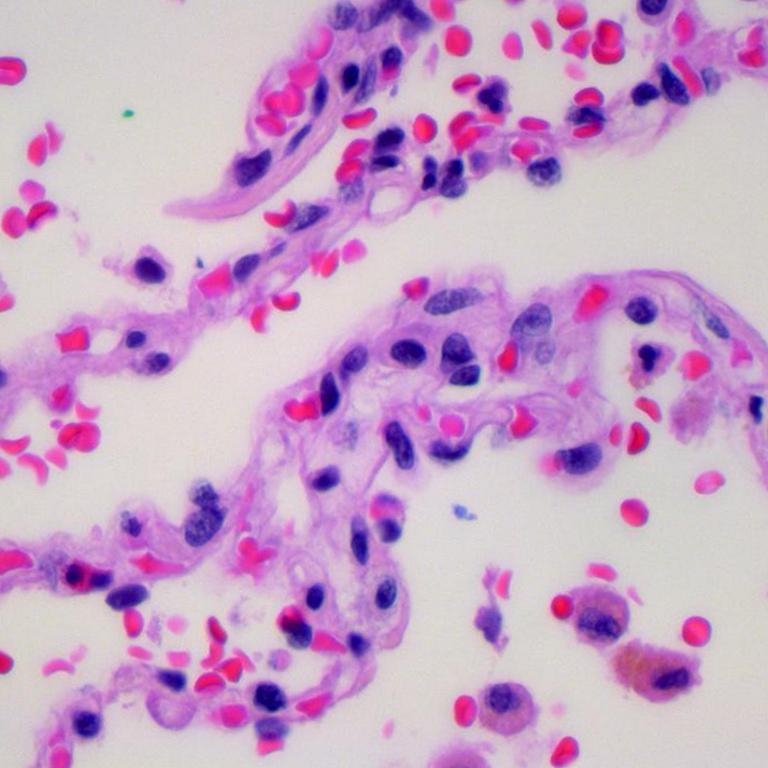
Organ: lung
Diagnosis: benign